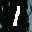
Label: 1